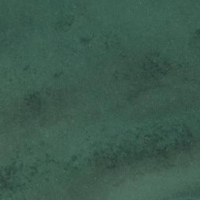
EUNIS habitat code: 14
Species observed at this site:
Podiceps grisegena
Melanitta nigra